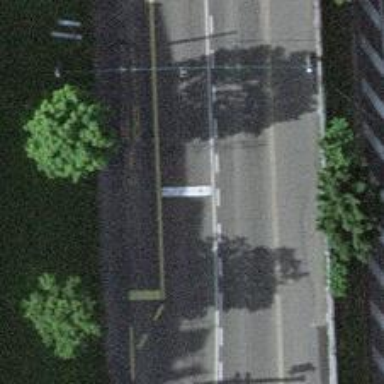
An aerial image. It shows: Road with traffic signals.